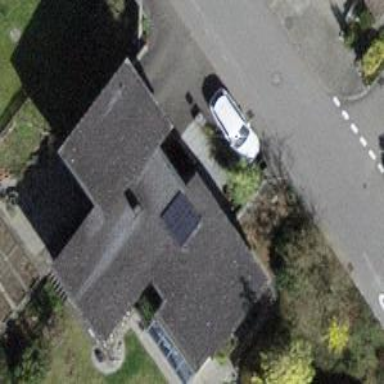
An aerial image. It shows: Building with tiled roof.